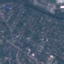
Land use / land cover class: Residential